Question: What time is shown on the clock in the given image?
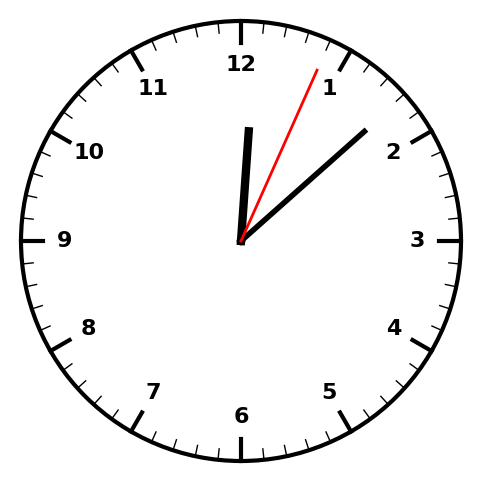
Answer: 12:08:04